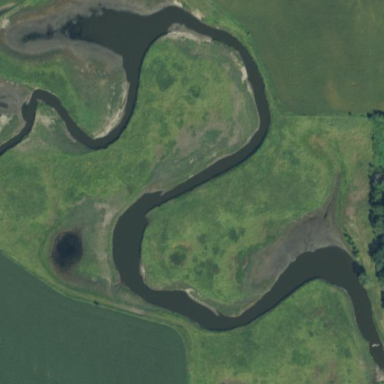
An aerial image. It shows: River flowing through the landscape.